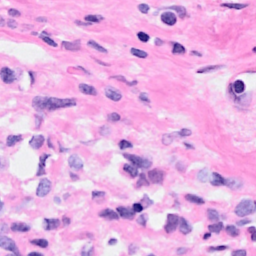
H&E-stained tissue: Breast